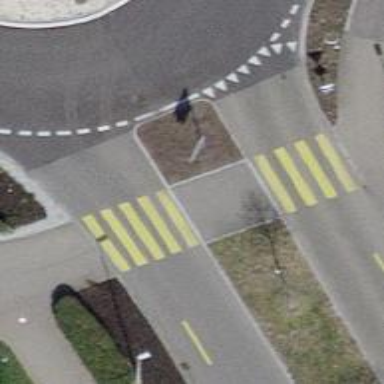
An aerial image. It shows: Uncontrolled zebra crossing on the road.